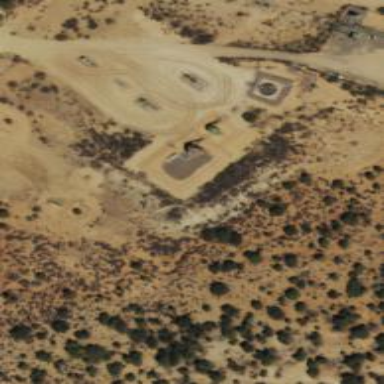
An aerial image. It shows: Storage tank that is man-made.